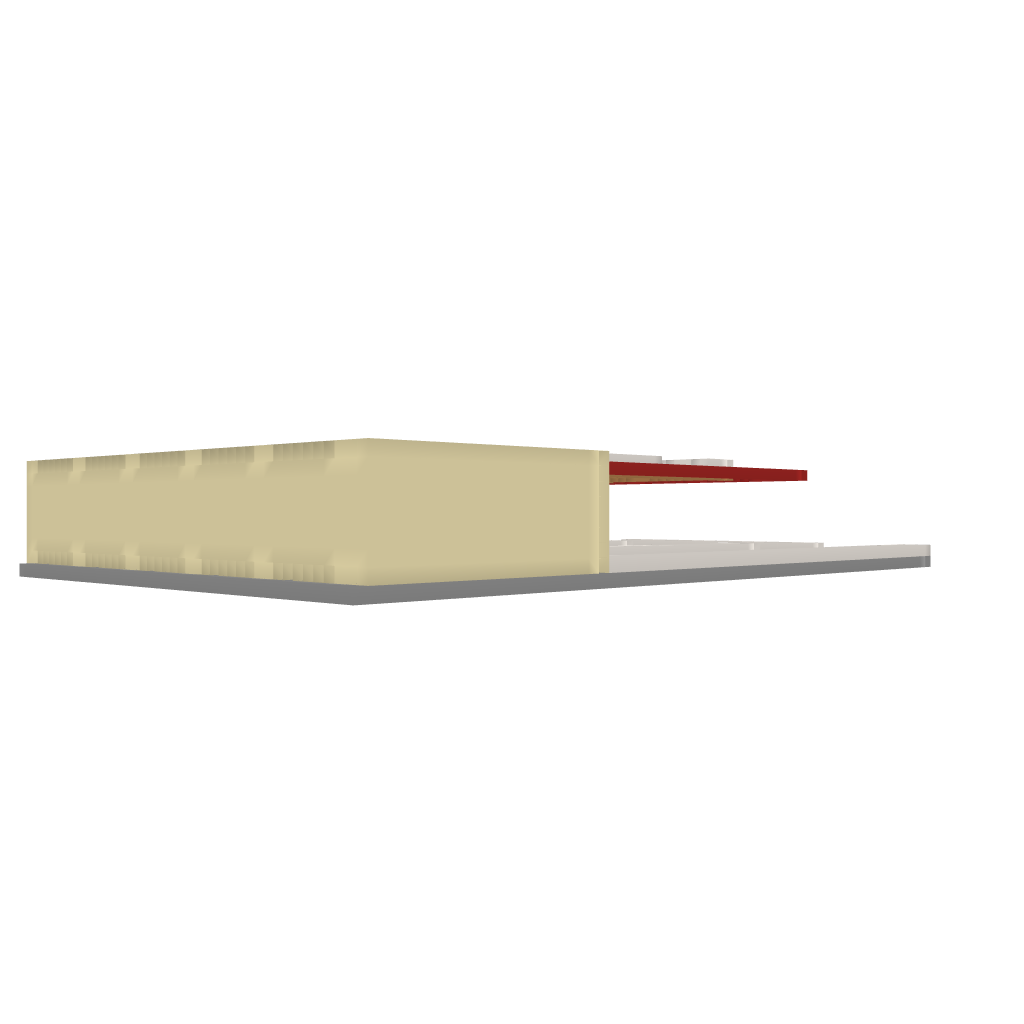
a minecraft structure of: Petrol/ Gas station